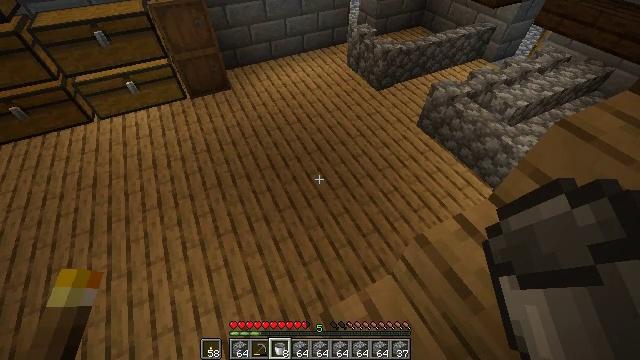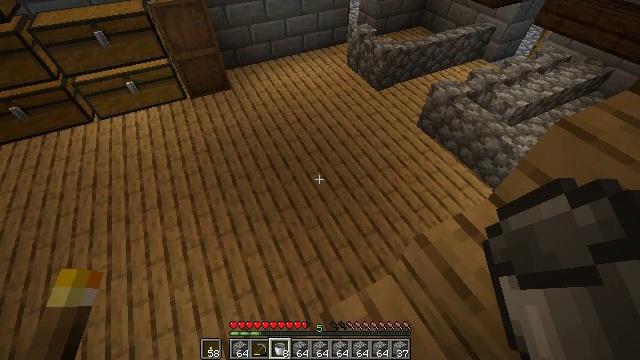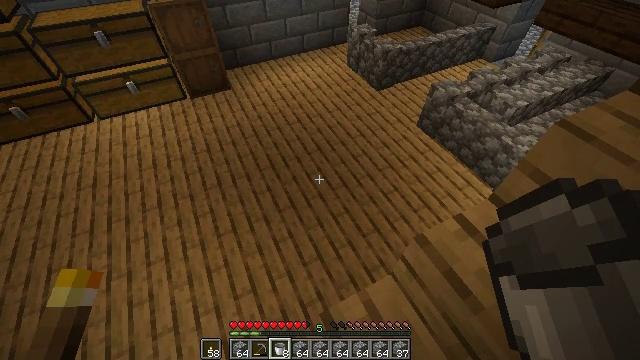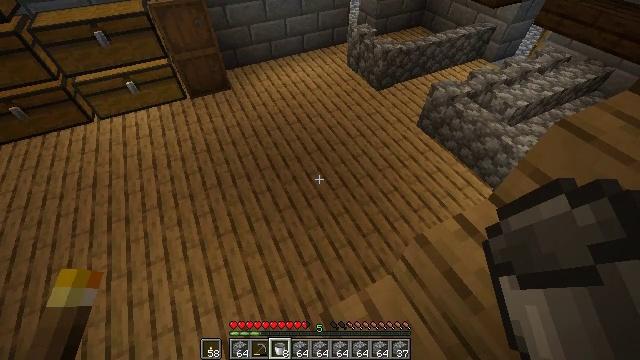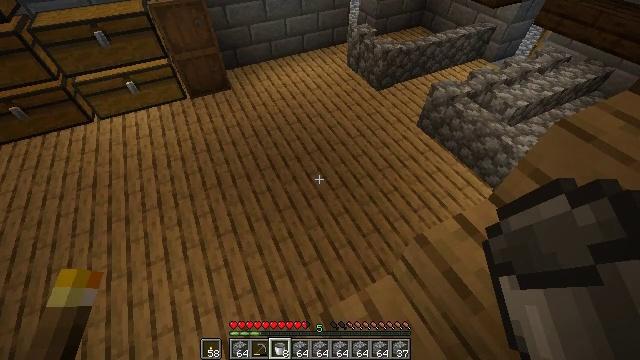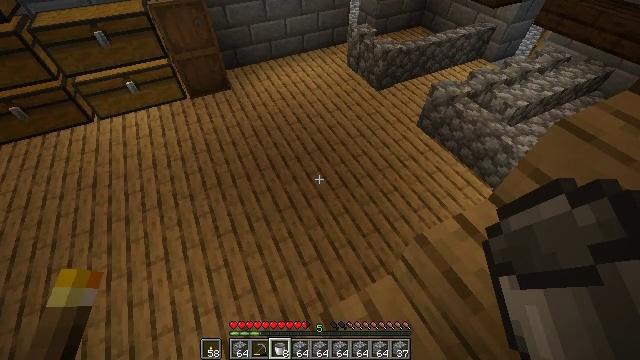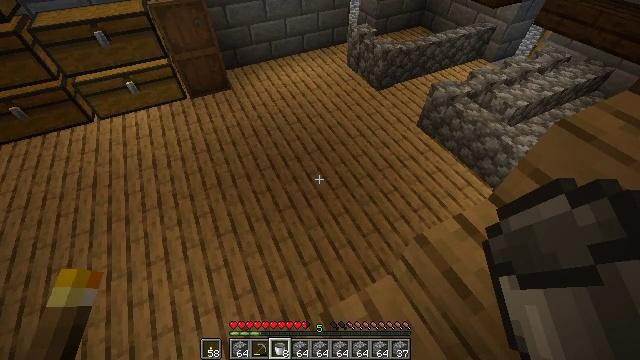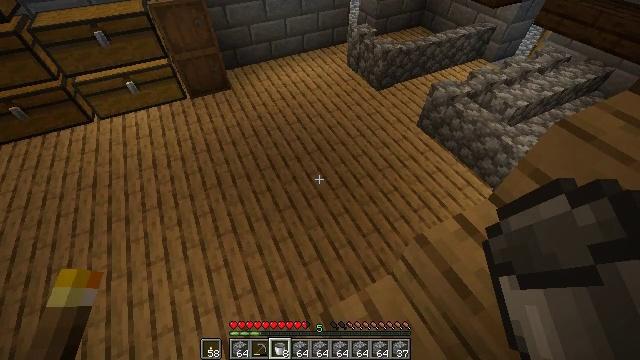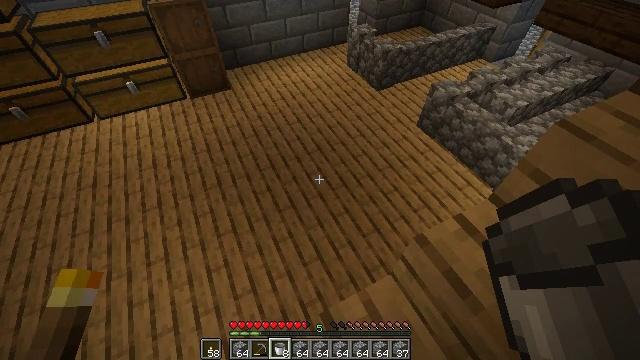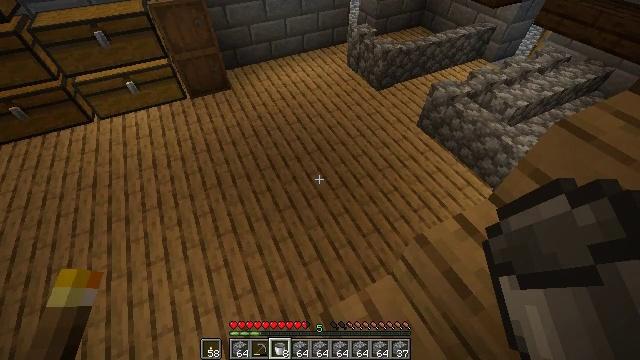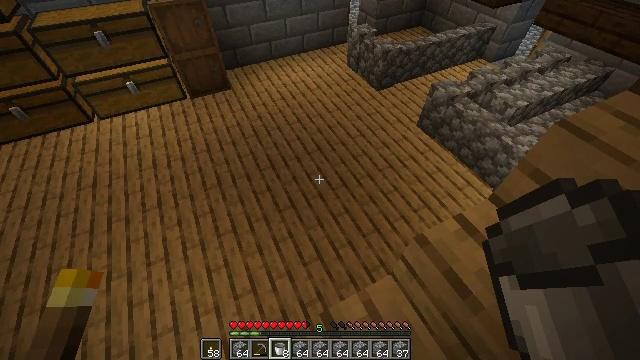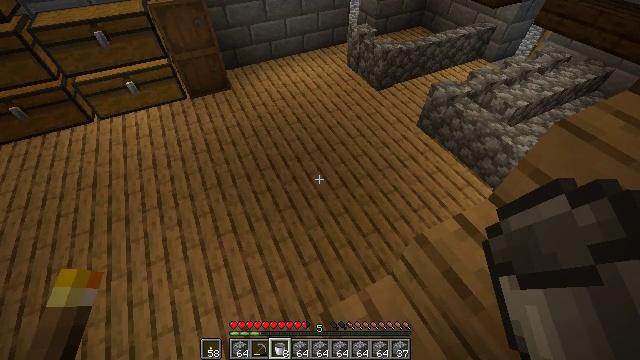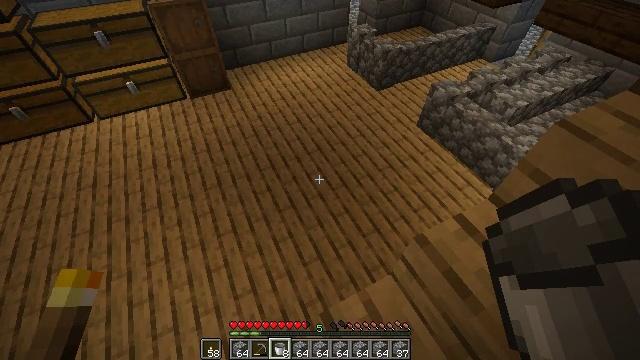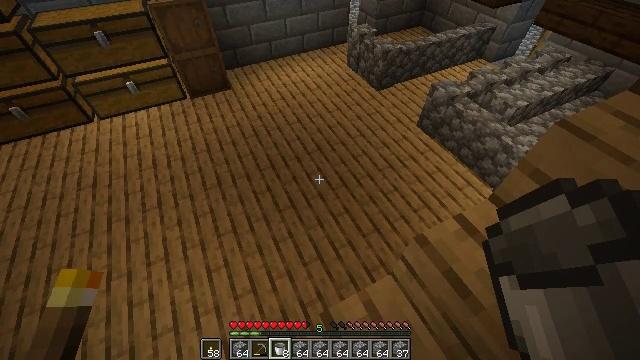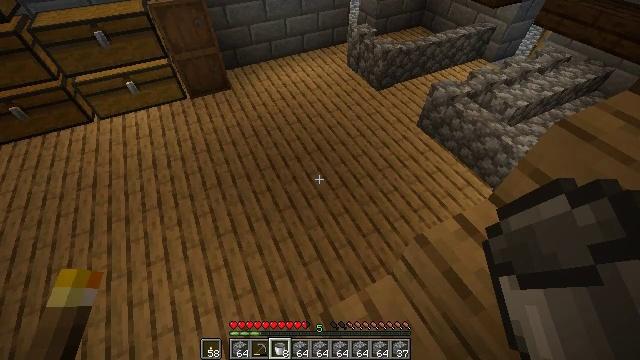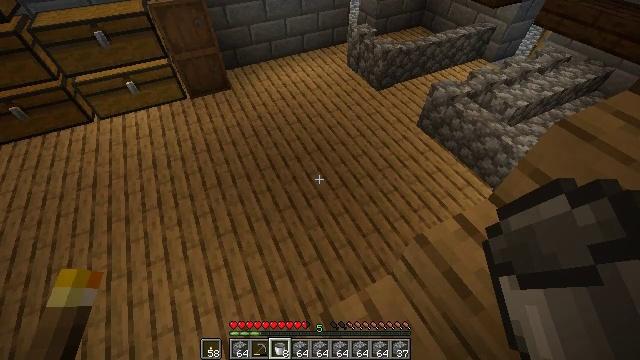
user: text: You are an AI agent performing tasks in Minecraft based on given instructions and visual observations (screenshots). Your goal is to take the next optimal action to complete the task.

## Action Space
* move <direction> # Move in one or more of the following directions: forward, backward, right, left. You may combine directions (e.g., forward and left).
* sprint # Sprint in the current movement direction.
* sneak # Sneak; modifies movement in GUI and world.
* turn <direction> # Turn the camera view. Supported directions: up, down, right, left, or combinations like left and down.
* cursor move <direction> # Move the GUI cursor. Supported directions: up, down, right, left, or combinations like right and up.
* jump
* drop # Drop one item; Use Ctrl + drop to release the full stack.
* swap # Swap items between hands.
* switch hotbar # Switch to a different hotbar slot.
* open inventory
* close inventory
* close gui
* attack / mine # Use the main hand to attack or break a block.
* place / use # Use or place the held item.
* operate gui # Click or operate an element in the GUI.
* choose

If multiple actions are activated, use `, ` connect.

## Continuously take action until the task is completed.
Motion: motion action
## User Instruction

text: Put dark oak planks in the grid to craft a dark oak trapdoor.
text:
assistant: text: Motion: no_op
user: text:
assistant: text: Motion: no_op
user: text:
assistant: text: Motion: no_op
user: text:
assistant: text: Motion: no_op
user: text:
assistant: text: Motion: no_op
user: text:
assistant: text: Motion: no_op
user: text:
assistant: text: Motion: no_op
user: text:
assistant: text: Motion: no_op
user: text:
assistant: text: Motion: no_op
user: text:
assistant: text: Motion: no_op
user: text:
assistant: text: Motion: no_op
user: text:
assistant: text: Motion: no_op
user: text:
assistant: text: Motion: no_op
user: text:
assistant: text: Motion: no_op
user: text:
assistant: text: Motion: no_op
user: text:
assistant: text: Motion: no_op
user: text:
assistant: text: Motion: no_op
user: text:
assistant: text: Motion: no_op
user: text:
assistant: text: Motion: no_op
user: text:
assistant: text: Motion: no_op
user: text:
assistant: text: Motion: no_op
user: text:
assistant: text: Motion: no_op
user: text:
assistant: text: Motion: no_op
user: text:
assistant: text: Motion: no_op
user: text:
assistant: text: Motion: no_op
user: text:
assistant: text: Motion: no_op
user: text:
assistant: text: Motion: no_op
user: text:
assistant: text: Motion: no_op
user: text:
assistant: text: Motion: no_op
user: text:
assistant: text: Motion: no_op